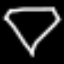
Label: diamond